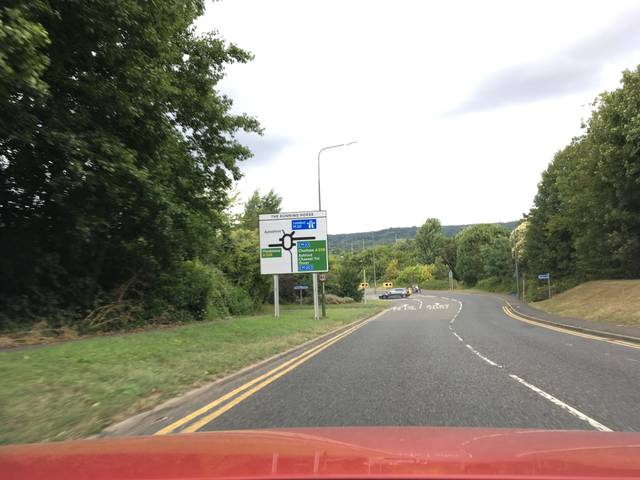
Region: United Kingdom
Coordinates: 51.295, 0.5148